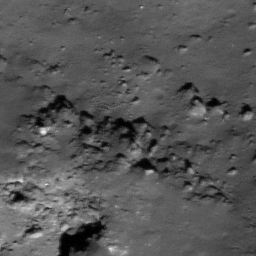
Pit: Weiner F 1
Host crater: Weiner F
Host type: impact_melt
Lunar coordinates: latitude 41.072, longitude 149.928